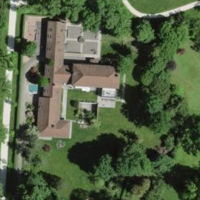
EUNIS habitat code: 55
Species observed at this site:
Erithacus rubecula
Bellis perennis
Taraxacum officinale
Sambucus nigra
Primula veris
Trifolium pratense